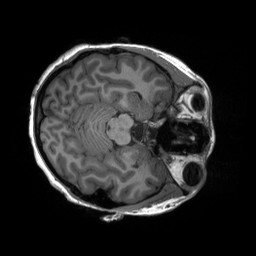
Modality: T1w
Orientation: axial
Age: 22
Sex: female
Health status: healthy
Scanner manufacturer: siemens
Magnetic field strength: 3 T
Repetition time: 2.3 s
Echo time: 0.00232 s